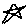
Label: star